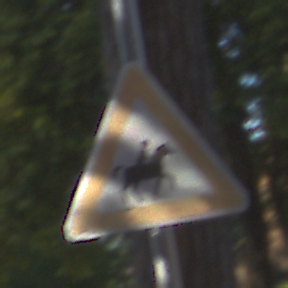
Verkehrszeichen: ReiterLinks
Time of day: MorningAfternoon
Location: Outdoor (Suburban)
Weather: Clear
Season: NotSpecified
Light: Natural